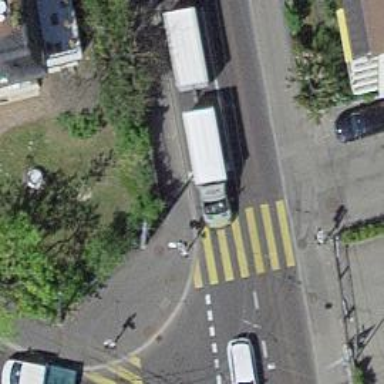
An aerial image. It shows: Road crossing with traffic signals.